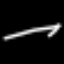
Label: line